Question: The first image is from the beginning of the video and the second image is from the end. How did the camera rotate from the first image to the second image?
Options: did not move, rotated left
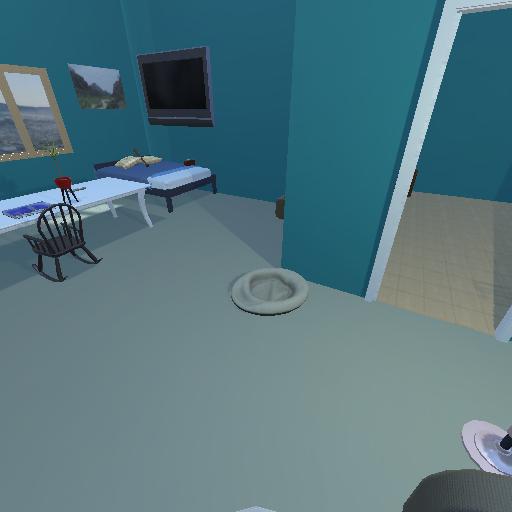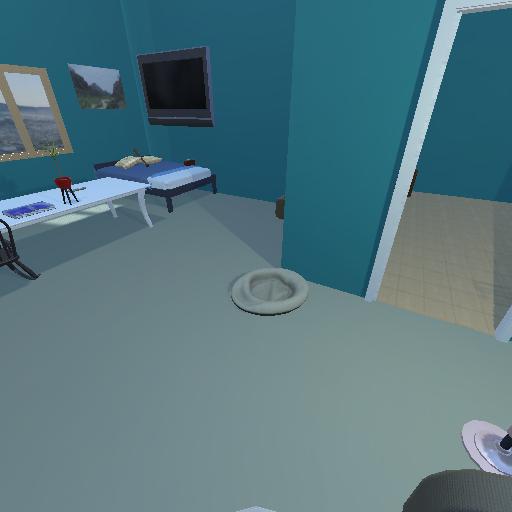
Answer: did not move